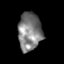
Tissue: skin
Cell type: Others
Senescence score: 0.2645
Nuclear area (px): 880
Mean DAPI intensity: 127.41